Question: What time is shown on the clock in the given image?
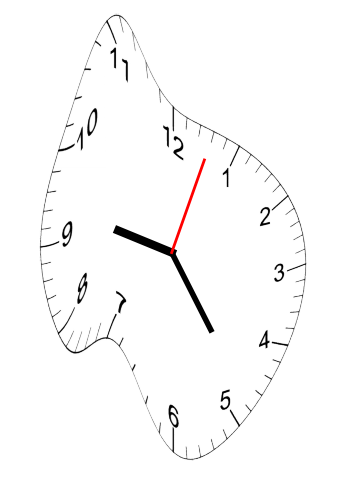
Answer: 09:24:03